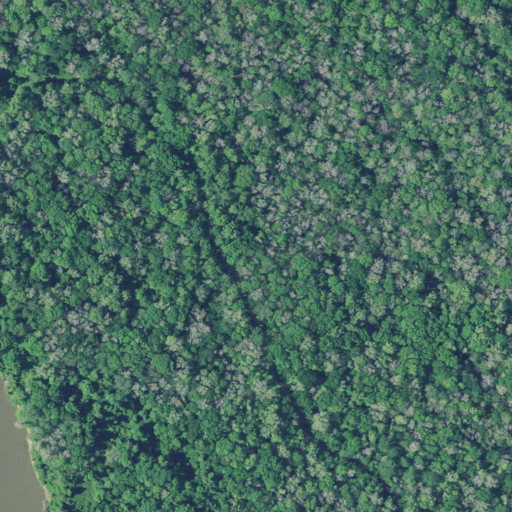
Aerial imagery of island in South Carolina named Wittee Island containing woody wetlands and open water